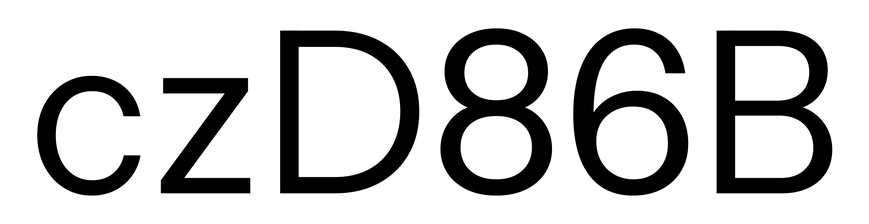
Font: InstrumentSans_Regular